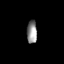
Tissue: prostate
Cell type: T cells
Senescence score: 0.7101
Nuclear area (px): 229
Mean DAPI intensity: 142.38